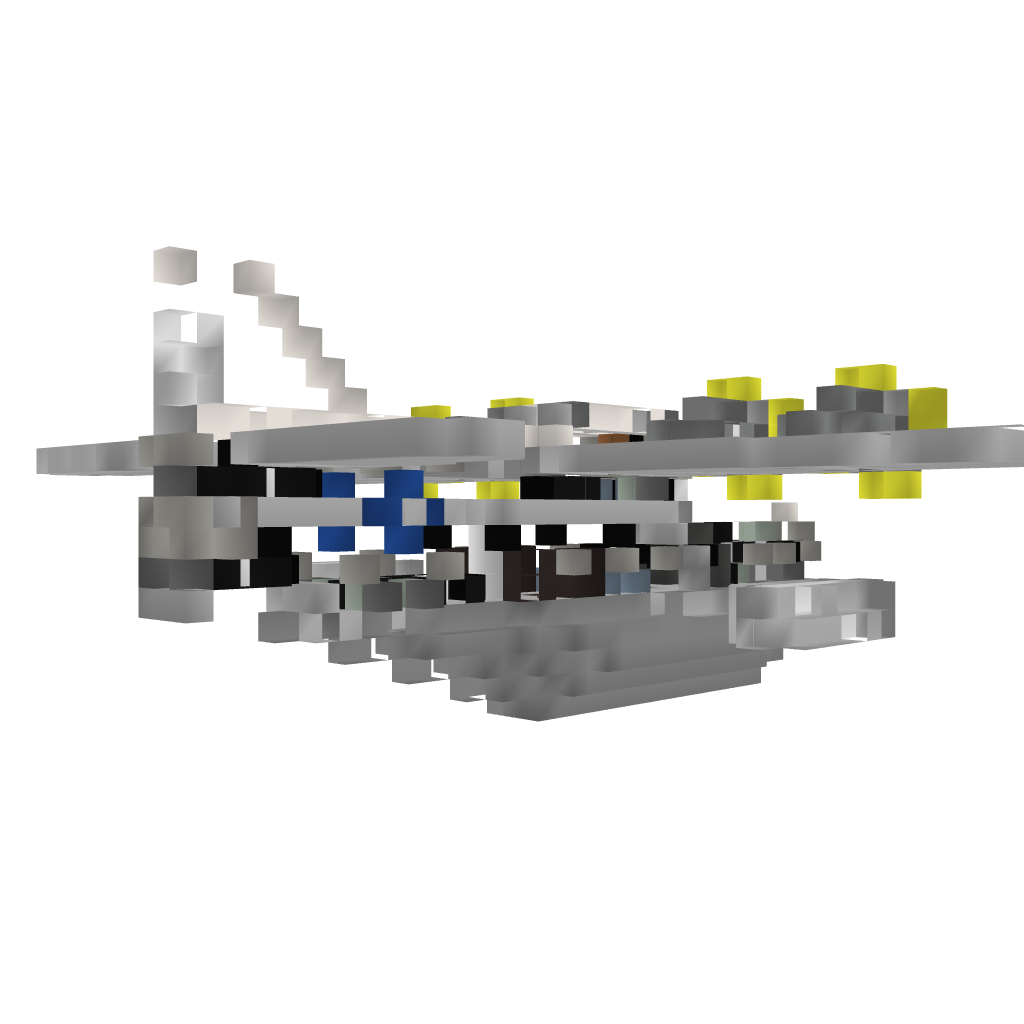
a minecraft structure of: Short Sunderland